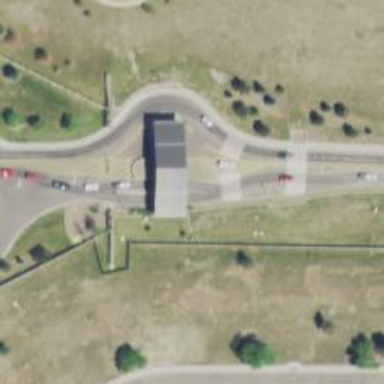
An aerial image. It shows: Tertiary road passing through building tunnel.